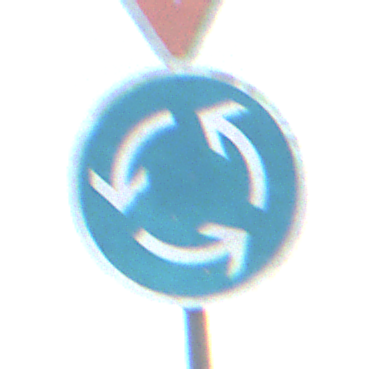
Verkehrszeichen: Kreisverkehr
Zusatzzeichen oben: VorfahrtGewaehren
Umgebung: Outdoor, RoadRail
Tageszeit: SunriseSunset
Wetter: PartlyCloudy
Licht: Natural
Jahreszeit: NotSpecified
Kontrast: LowContrast